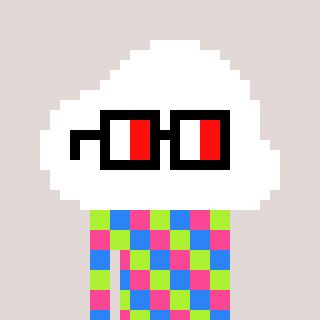
a pixel art character with square glasses with black frames and red eyes, a cloud-shaped head and a red-colored body on a warm background